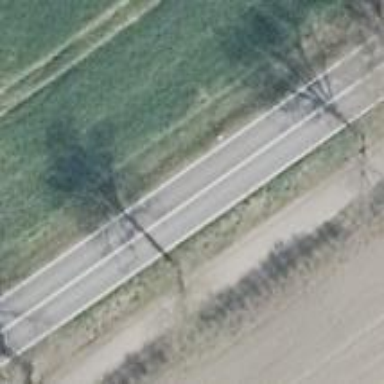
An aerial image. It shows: Tertiary road with asphalt surface.